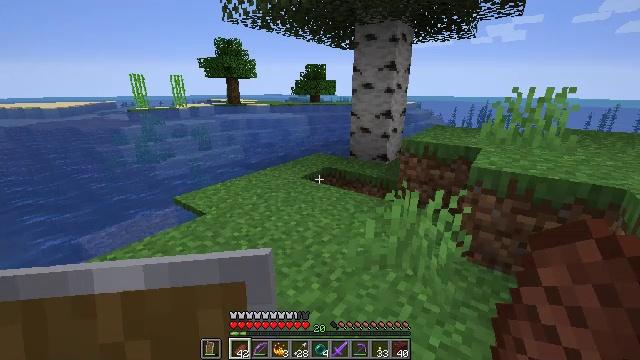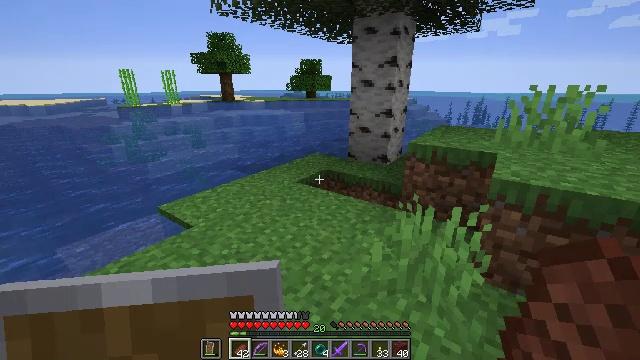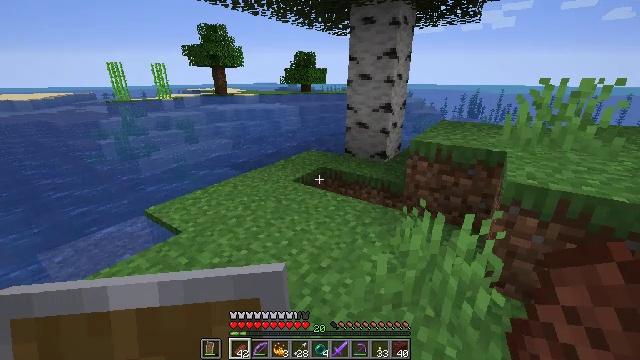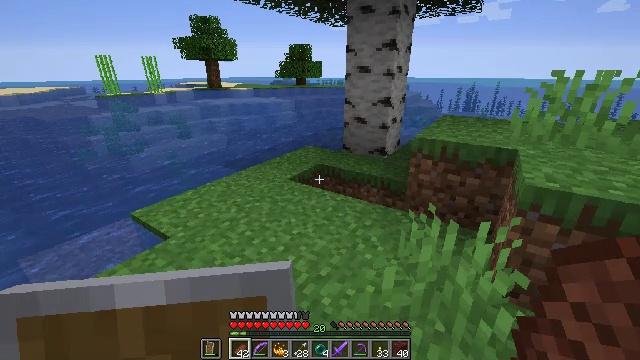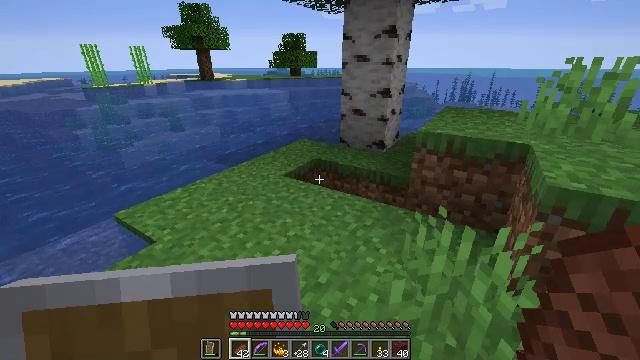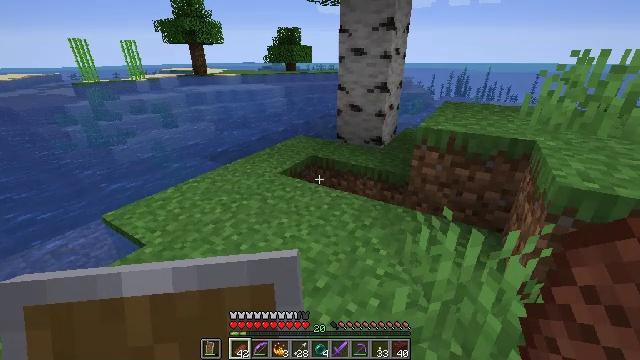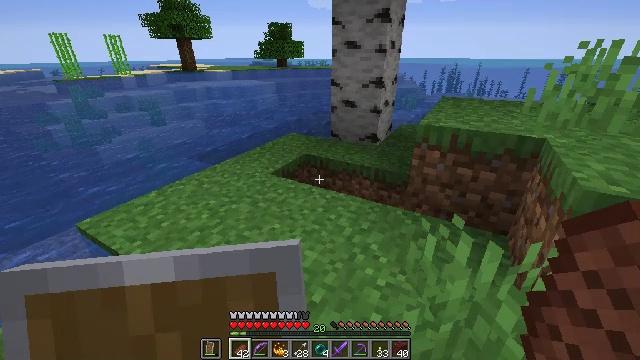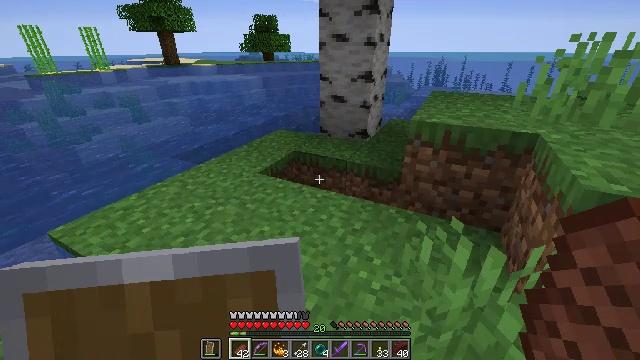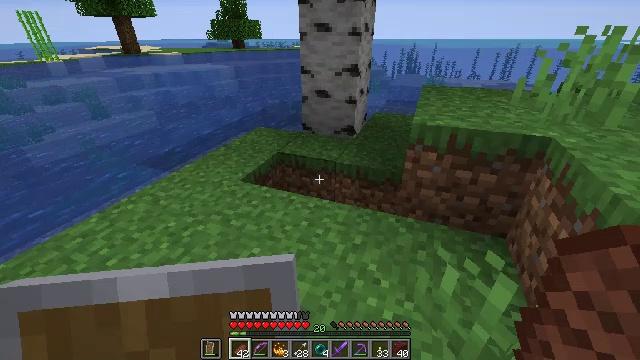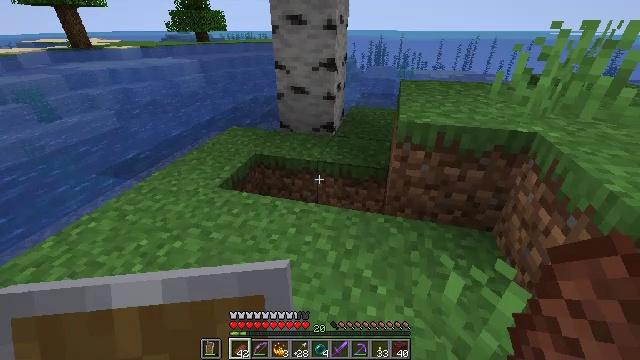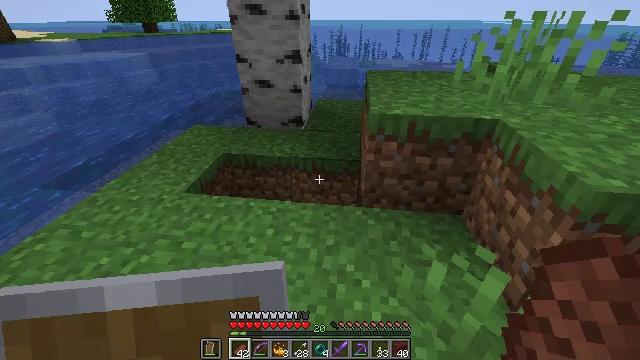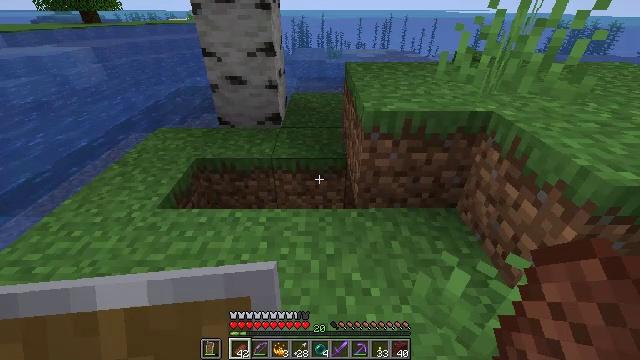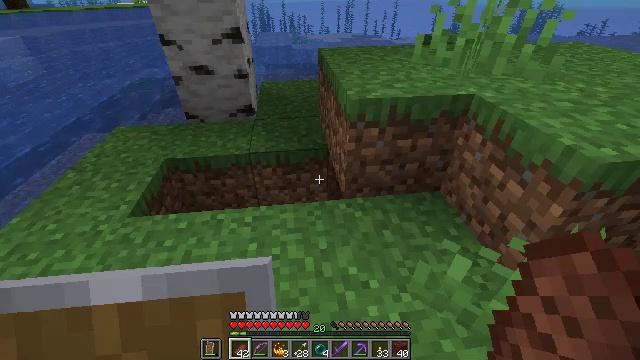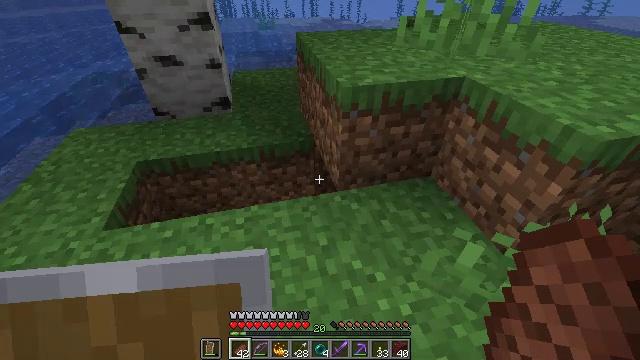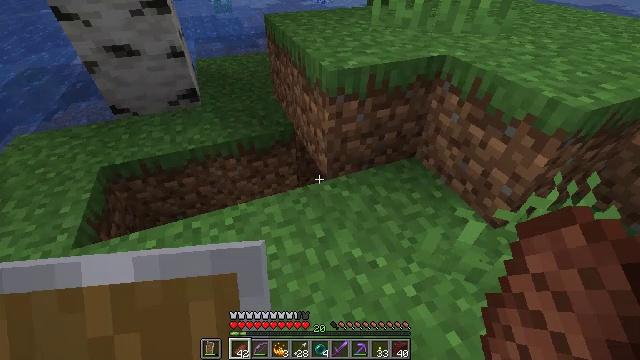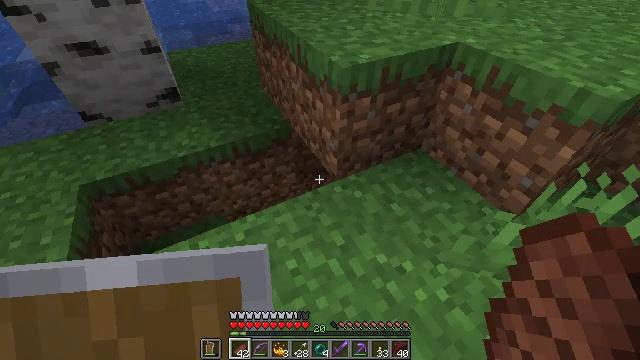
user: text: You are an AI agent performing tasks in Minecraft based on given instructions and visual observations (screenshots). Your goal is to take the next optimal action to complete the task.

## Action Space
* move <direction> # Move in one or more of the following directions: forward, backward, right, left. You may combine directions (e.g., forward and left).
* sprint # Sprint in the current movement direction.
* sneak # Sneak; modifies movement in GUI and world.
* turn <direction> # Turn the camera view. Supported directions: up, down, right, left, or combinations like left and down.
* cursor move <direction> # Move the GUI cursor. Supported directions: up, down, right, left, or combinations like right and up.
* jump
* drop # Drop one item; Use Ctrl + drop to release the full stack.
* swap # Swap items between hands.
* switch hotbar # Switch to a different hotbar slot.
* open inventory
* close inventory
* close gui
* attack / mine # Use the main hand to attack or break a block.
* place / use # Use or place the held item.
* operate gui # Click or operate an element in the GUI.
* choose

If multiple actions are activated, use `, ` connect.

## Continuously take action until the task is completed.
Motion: motion action
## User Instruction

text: Create an ender eye with blaze powder and ender pearl.
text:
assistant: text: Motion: move forward
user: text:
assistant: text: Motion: move forward, turn right and down
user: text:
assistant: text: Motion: move forward, turn down
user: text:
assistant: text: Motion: move forward, turn right and down
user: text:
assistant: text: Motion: move forward, turn down
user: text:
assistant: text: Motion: move forward, turn right
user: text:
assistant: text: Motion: move forward and move left, turn right and down
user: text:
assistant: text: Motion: move forward and move left, turn right and down
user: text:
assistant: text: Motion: move forward and move left, turn right and down
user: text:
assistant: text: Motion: move forward and move left, turn right and down
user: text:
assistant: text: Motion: move forward and move left, turn right and down
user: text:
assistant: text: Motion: move forward and move left, turn right and down
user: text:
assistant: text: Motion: move forward and move left, turn right and down
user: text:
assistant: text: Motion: move forward and move left, turn right and down
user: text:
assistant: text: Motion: move forward and move left, turn right and down
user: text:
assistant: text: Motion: move forward and move left, turn right and down
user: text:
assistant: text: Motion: move forward and move left, turn right and down
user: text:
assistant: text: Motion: move forward and move left, turn right and down
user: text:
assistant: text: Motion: move forward and move left, turn right and down
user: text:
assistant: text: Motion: move forward and move left, turn right and down
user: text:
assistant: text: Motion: move forward, turn right and down
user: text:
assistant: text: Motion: move forward, turn right and down
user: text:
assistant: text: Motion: move forward, turn right and down
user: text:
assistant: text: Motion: move forward, turn right and down
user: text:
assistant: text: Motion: move forward, turn right
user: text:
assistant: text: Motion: move forward, turn right and down
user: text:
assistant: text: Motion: move forward, turn right
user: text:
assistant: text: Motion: turn left and up
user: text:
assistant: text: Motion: no_op
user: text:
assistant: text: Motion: no_op